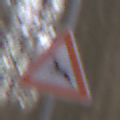
Verkehrszeichen: WildwechselRechts
Umgebung: Outdoor, Nature
Tageszeit: MorningAfternoon
Wetter: Overcast
Licht: Natural
Jahreszeit: Autumn
Kontrast: LowContrast